Interaction volume radius: 5 \u00c5
Interaction volume height: 10 \u00c5
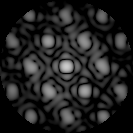
Disorder parameter: 0.2662